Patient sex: F
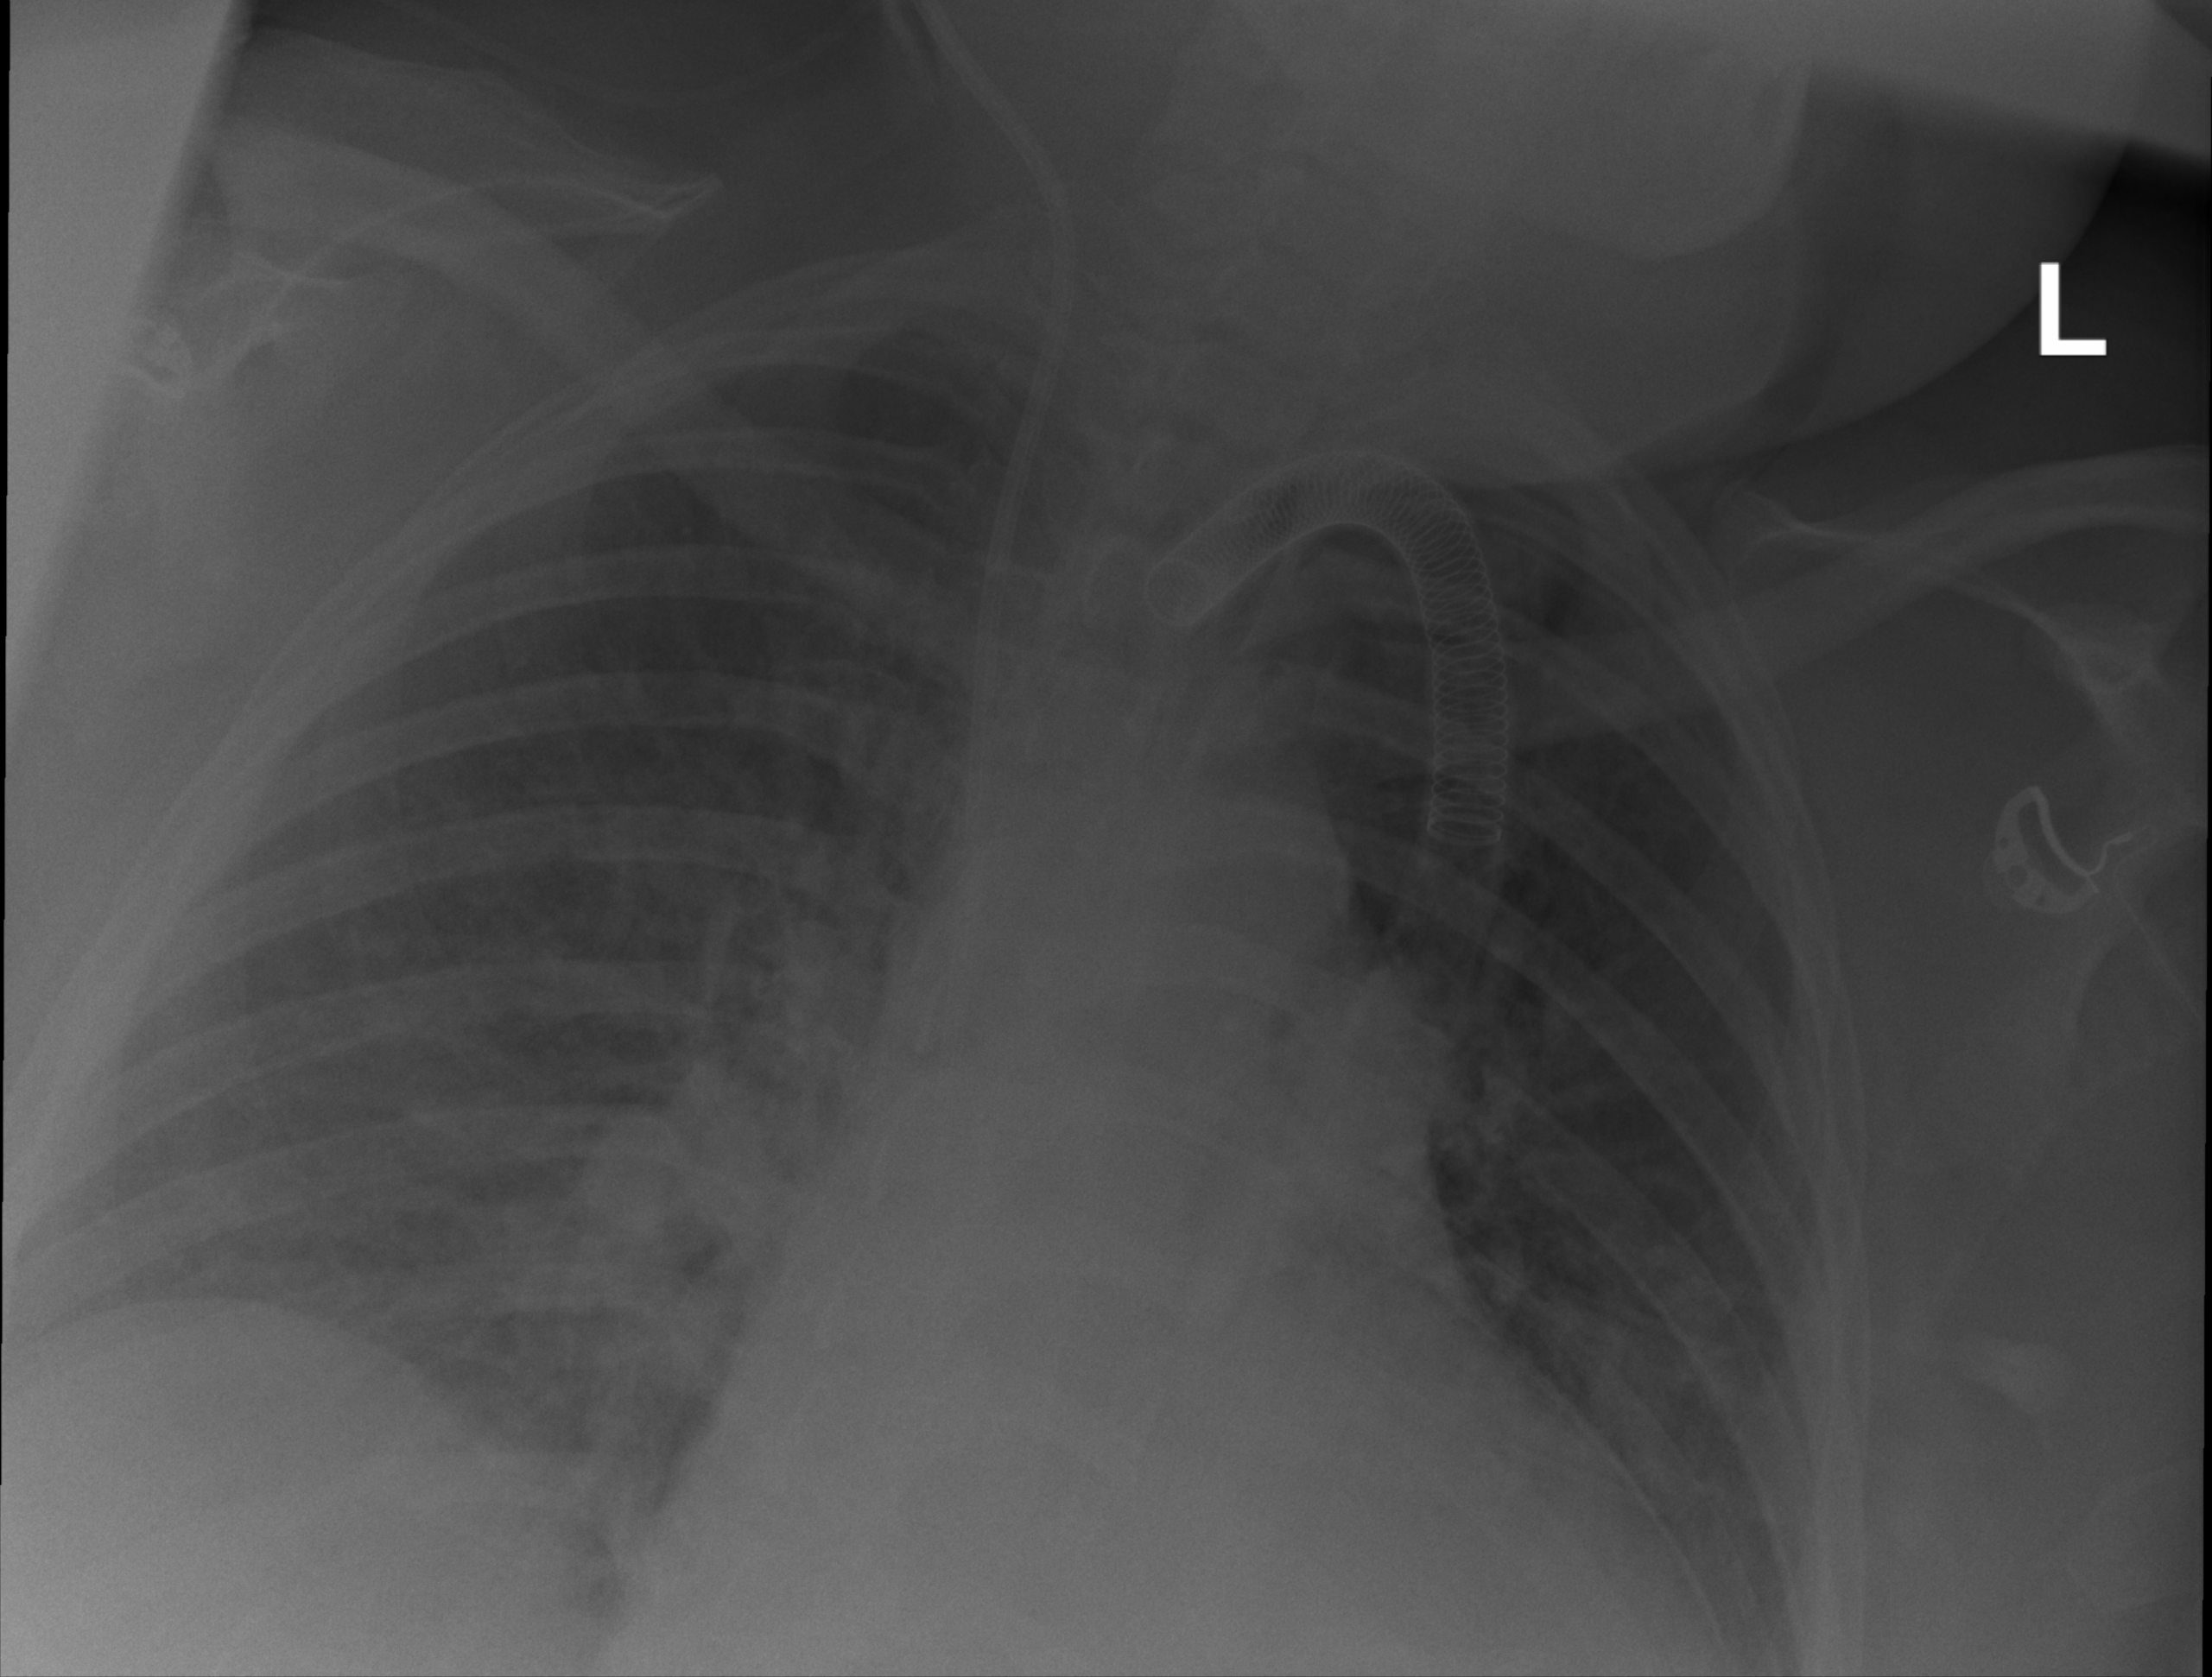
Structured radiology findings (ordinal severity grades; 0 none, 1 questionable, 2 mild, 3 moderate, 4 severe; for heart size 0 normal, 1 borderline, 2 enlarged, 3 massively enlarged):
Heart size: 3
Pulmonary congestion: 1
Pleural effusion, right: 0
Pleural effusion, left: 1
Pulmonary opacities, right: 3
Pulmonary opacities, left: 0
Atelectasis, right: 2
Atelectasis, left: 0